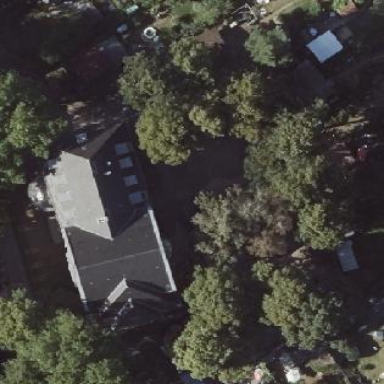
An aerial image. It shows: Kindergarten.